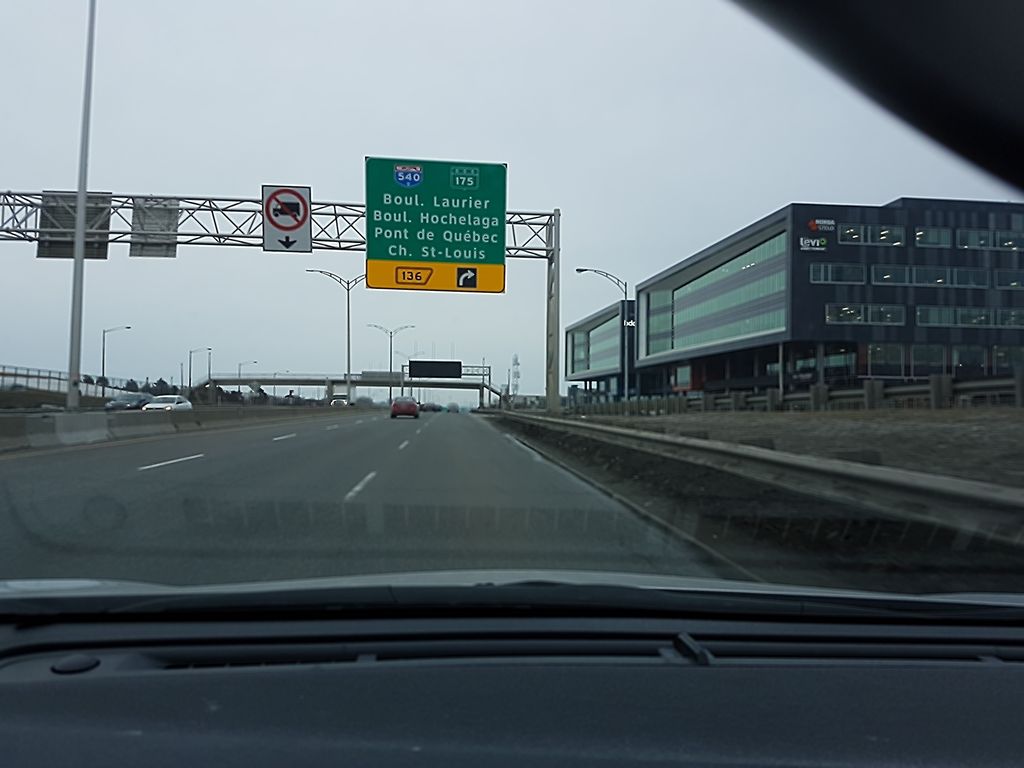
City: quebec_city